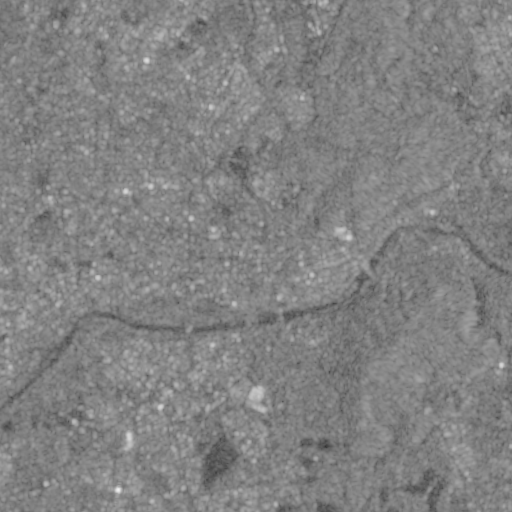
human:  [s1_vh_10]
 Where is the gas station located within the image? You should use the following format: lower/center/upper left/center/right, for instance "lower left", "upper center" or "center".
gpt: The gas station is located in the upper left of the image.
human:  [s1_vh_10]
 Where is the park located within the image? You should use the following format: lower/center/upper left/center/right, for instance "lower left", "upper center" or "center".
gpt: There is no park in the image.

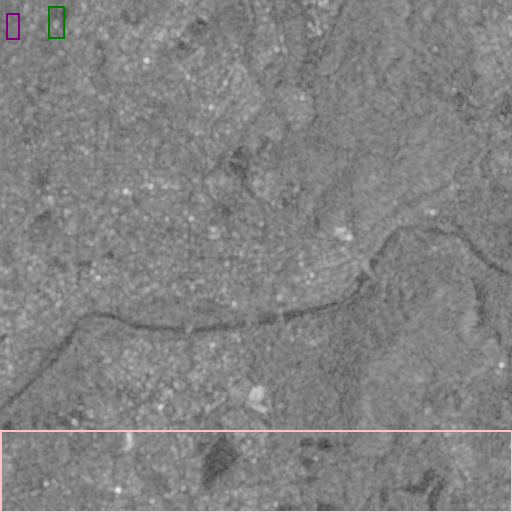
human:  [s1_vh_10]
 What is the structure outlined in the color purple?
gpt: The structure outlined in purple is a crop field.
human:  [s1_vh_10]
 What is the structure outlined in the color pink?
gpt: The structure outlined in pink is a park.
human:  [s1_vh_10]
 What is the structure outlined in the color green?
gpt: The structure outlined in green is a parking lot.
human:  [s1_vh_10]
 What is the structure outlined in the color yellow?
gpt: There is no yellow outline.